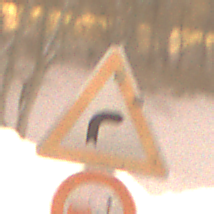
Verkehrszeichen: KurveRechts
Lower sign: VerbotUeberholenEinspurigeFahrzeuge
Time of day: Night
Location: Outdoor (Urban)
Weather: Overcast
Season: Winter
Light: Artificial